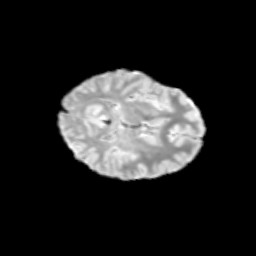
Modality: T2w
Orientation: axial
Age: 10
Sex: female
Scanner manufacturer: siemens
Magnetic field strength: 3 T
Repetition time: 3.8 s
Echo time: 0.07 s